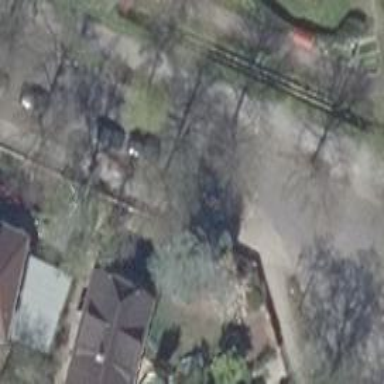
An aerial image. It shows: Avenue lined with deciduous broadleaved trees.